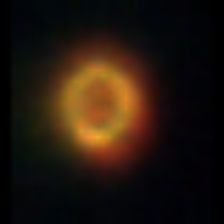
Taxon: NanoPlankton
Group: Other